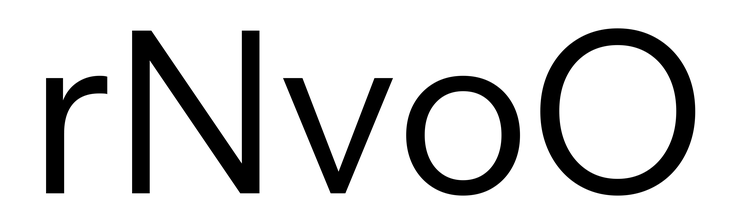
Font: InstrumentSans_Regular